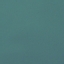
Label: SeaLake